Field crop: maize
Growth stage: 2
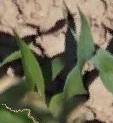
Species: maize